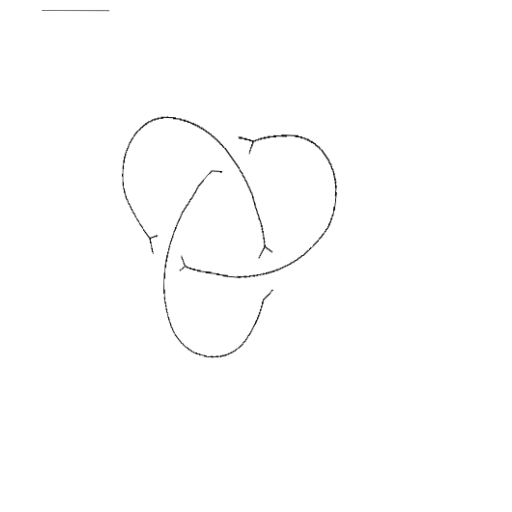
Crossing number: 3